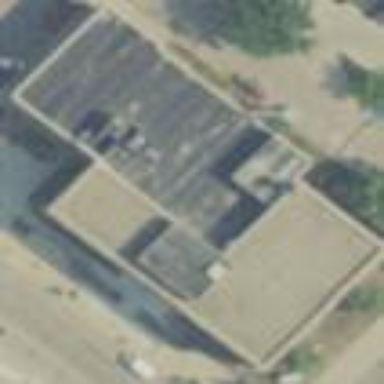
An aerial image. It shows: Public library building.